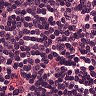
Metastatic tissue present: no